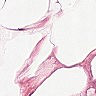
Metastatic tissue present: no